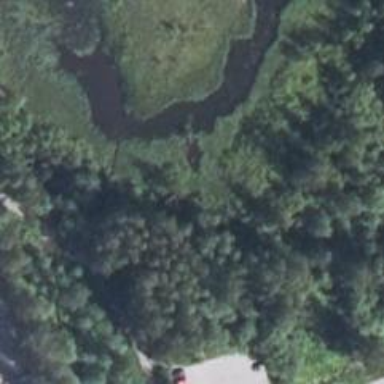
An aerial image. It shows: Bird hide located in leisure land.